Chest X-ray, AP view. Patient: 54 years old, sex M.
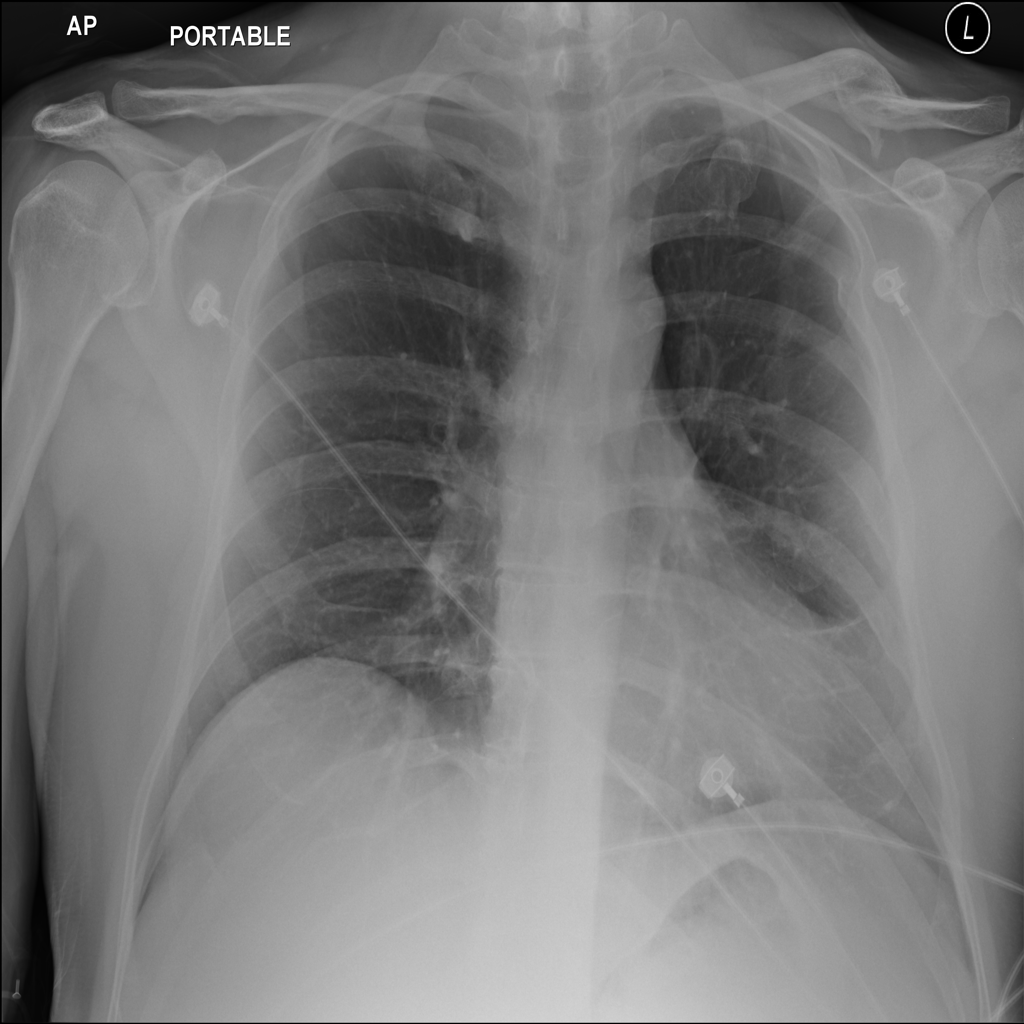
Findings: Infiltration